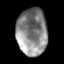
Tissue: skin
Cell type: Epithelial cells
Senescence score: 0.2429
Nuclear area (px): 1417
Mean DAPI intensity: 133.659